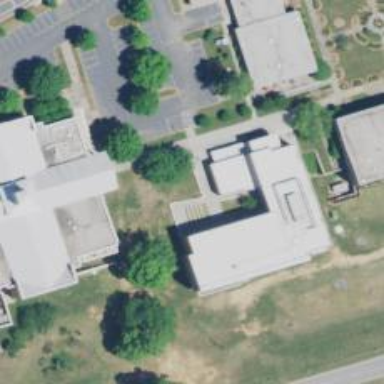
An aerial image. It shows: College building.